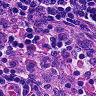
Metastatic tissue present: no